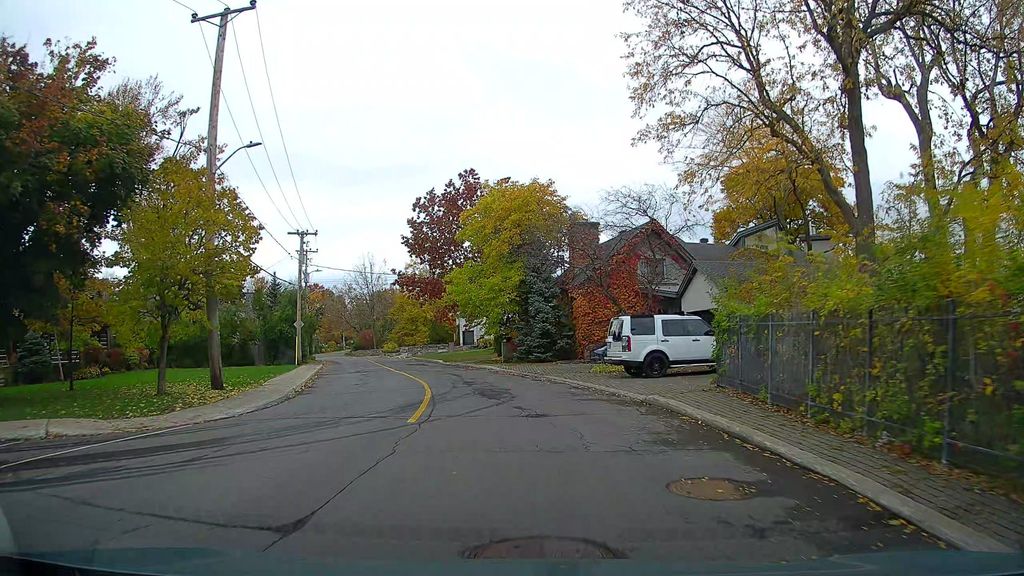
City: montreal